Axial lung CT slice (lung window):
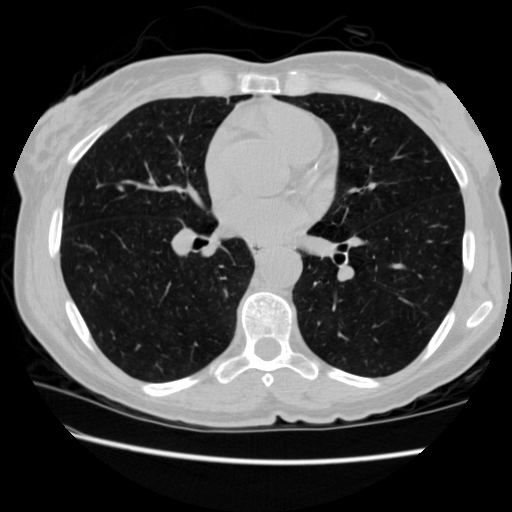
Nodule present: no